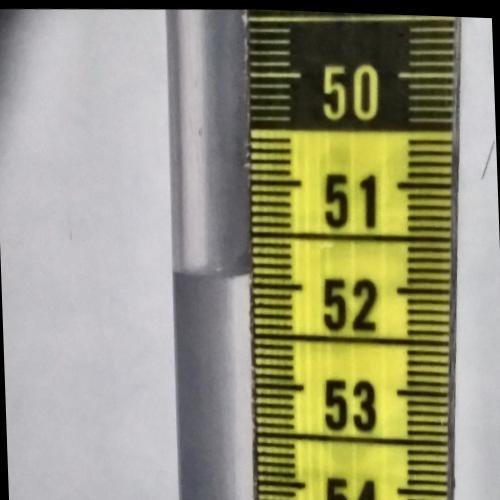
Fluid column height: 51.9 cm